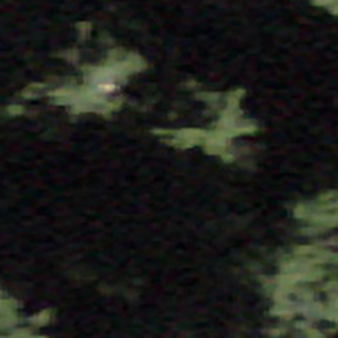
Label: other